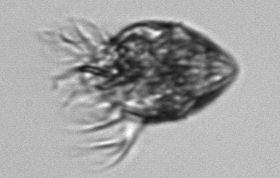
Label: Strombidium_morphotype1